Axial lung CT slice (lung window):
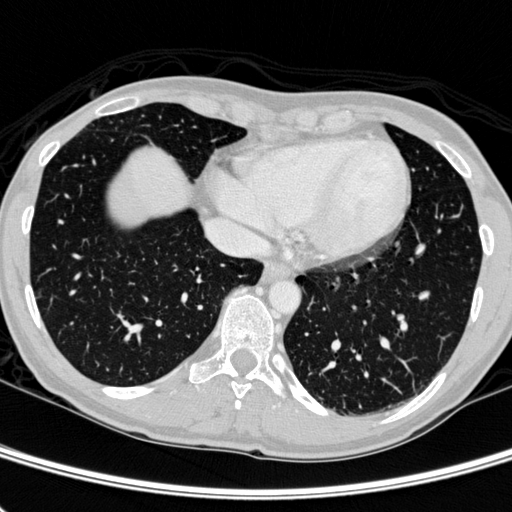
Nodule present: no